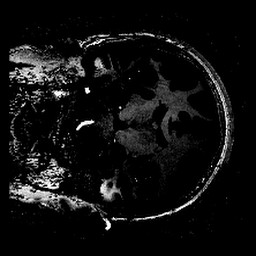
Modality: T1w
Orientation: coronal